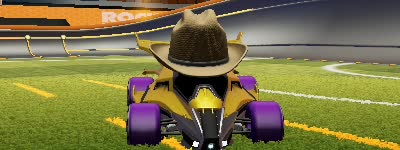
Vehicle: aftershock